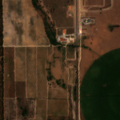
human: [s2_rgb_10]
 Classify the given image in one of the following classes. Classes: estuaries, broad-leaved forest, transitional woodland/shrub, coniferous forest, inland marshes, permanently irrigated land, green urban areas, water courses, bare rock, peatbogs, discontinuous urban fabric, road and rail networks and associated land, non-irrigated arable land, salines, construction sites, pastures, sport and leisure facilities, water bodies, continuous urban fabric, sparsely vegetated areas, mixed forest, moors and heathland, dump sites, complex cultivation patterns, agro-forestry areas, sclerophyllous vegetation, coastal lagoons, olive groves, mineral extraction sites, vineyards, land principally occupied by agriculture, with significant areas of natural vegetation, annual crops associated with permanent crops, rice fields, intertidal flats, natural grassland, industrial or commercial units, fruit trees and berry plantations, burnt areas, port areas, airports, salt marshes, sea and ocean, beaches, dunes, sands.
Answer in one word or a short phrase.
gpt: permanently irrigated land, vineyards, complex cultivation patterns, agro-forestry areas, broad-leaved forest, transitional woodland/shrub